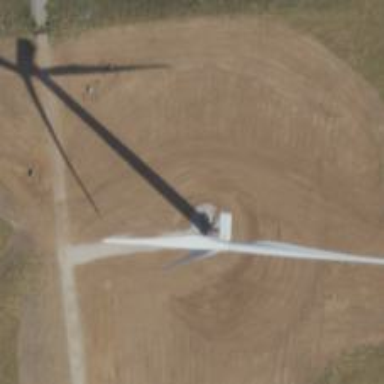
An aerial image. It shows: Wind power generator using wind turbines.